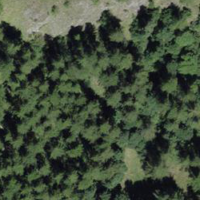
EUNIS habitat code: 41
Species observed at this site:
Oenanthe oenanthe
Phylloscopus collybita
Garrulus glandarius
Fringilla coelebs